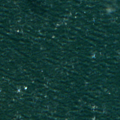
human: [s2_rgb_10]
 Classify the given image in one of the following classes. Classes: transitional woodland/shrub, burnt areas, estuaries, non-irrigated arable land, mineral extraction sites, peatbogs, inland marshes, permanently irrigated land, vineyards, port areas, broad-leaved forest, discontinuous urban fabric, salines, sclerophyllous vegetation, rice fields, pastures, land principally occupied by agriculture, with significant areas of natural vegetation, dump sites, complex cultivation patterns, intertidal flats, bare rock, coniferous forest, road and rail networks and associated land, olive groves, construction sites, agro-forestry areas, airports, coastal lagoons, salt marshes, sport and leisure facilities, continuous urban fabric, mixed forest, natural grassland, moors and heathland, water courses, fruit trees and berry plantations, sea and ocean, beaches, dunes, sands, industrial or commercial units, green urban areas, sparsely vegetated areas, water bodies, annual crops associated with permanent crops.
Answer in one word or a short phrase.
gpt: sea and ocean